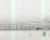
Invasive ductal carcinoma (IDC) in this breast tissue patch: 0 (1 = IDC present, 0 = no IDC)